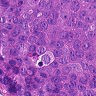
Metastatic tissue present: yes